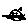
Label: cat